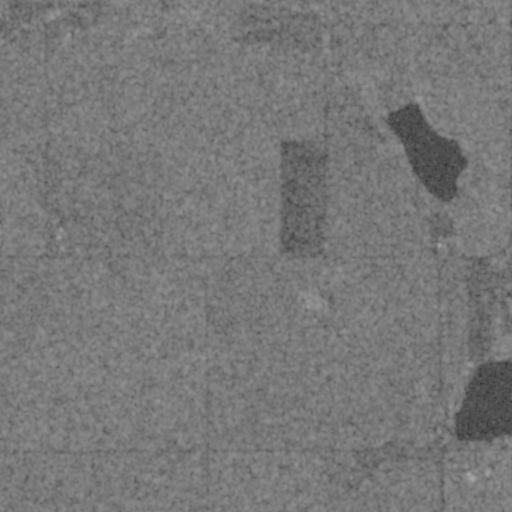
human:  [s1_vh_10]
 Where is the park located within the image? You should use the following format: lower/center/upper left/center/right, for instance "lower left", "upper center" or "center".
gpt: The park is located in the lower right of the image.
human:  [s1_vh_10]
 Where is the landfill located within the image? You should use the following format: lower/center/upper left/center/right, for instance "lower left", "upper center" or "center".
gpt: There is no landfill in the image.

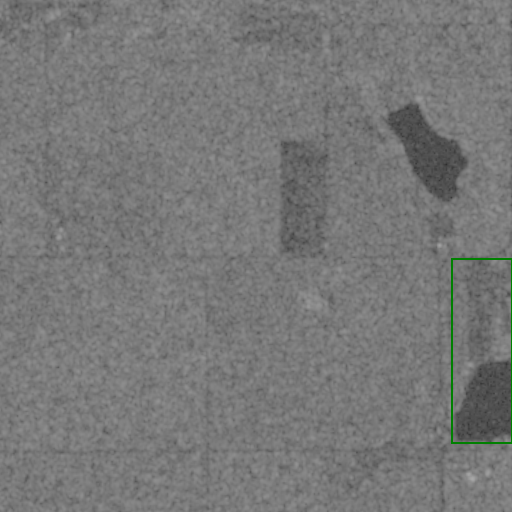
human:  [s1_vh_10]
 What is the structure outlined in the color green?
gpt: The structure outlined in green is a park.
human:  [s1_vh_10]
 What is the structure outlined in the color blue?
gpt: There is no blue outline.